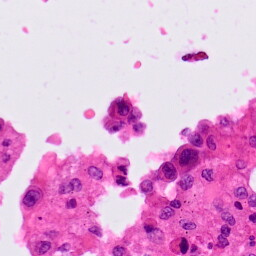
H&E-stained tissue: Lung